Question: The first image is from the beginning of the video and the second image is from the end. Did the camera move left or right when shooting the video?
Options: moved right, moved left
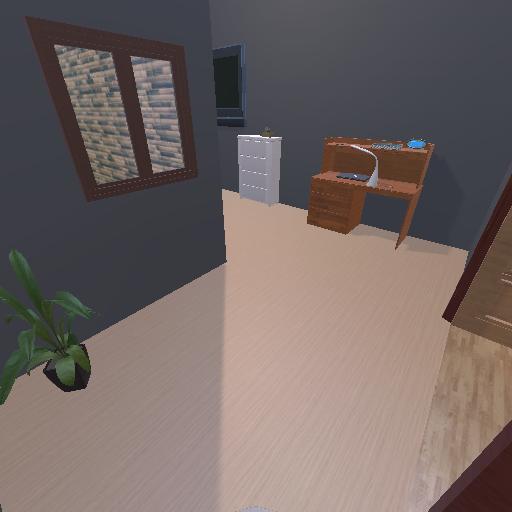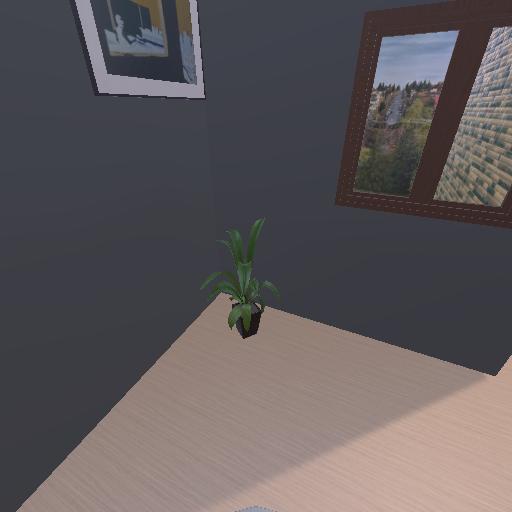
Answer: moved right